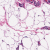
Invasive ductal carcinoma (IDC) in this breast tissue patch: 0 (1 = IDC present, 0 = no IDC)